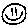
Label: smiley face